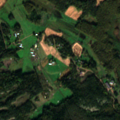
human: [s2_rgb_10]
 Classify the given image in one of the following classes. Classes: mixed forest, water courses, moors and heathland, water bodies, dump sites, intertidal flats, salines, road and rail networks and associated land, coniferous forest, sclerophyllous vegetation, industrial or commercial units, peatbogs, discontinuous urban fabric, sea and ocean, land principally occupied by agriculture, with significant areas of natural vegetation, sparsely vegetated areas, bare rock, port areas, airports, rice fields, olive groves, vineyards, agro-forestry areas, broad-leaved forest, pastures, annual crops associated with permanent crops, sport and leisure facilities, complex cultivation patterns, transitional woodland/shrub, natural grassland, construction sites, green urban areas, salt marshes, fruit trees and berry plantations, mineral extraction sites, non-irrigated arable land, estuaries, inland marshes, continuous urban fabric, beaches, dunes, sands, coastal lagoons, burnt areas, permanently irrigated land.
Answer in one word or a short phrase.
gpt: land principally occupied by agriculture, with significant areas of natural vegetation, coniferous forest, mixed forest, peatbogs